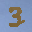
Label: 3